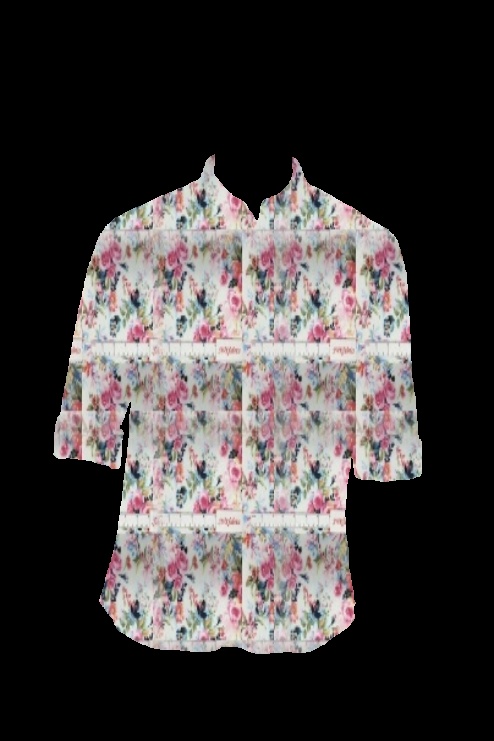
multi floral print tee